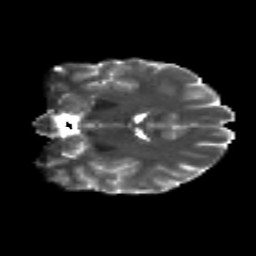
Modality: T2w
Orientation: coronal
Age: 23
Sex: male
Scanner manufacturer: siemens
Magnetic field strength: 3 T
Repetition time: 8.8 s
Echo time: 0.085 s